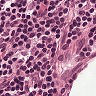
Metastatic tissue present: no